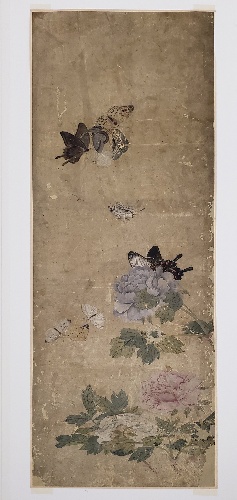
Title: 전 일호 남계우 나비와 모란   조선|傳 一濠 南啓宇 蝴蝶圖   朝鮮|Butterflies and Peonies
Artist: Nam Gye-u
Artist bio: Korean, 1811–1890
Date: mid- to late19th century
Object type: Screen panel
Classification: Paintings
Medium: Ink and color on silk
Culture: Korea
Period: Joseon dynasty (1392–1910)
Dimensions: 36 1/4 x 12 3/16 in. (92.1 x 31 cm)
Department: Asian Art
Credit line: Anonymous Gift, 1977
Accession year: 1977
Repository: Metropolitan Museum of Art, New York, NY
Tags: Butterflies|Peonies